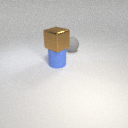
large blue rubber cylinder to the left of large gray rubber sphere